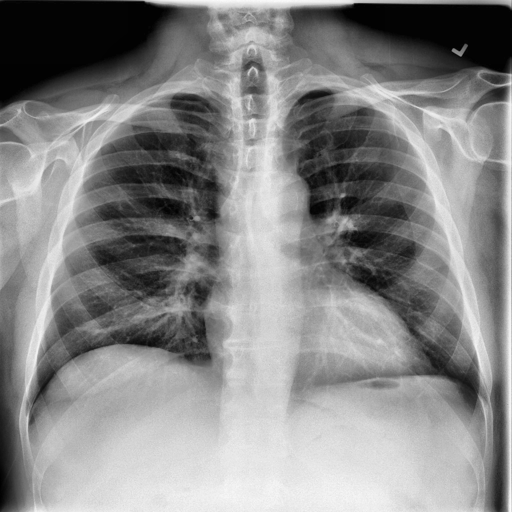
Finding: NORMAL